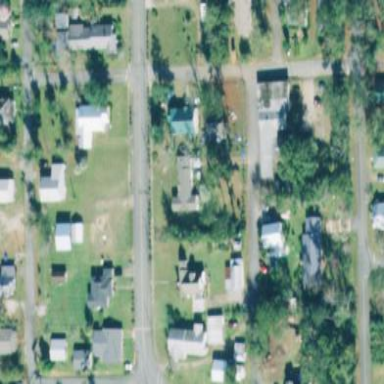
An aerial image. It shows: This residential area consists of single-family homes.